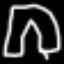
Label: pants